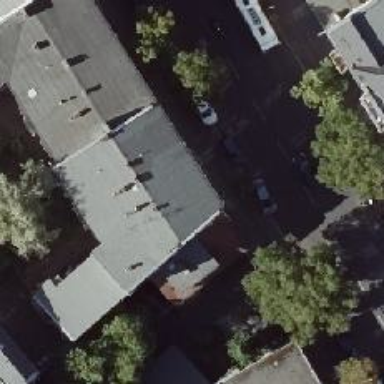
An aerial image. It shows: Beauty shop.